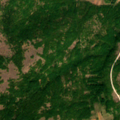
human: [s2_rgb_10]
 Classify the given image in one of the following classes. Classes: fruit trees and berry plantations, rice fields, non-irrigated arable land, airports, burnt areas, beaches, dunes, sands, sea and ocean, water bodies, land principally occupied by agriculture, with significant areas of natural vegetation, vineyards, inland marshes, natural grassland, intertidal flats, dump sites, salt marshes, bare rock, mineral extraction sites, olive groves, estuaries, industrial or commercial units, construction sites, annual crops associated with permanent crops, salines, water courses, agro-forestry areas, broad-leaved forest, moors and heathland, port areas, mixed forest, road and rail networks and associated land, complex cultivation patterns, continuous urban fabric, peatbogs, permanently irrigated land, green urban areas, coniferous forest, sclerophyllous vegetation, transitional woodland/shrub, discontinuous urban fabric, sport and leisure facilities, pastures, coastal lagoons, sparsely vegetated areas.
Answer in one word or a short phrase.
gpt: land principally occupied by agriculture, with significant areas of natural vegetation, broad-leaved forest, natural grassland